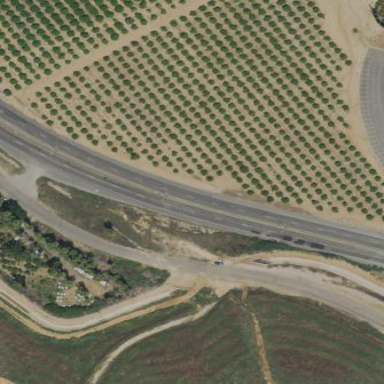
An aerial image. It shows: Orchard that produces citrus fruits.